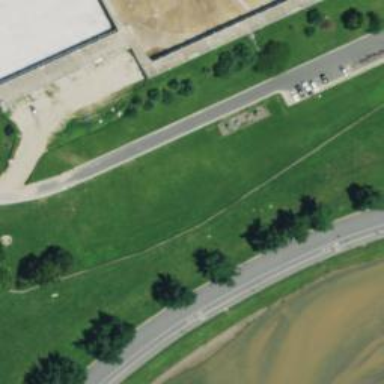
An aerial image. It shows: Disc golf basket.